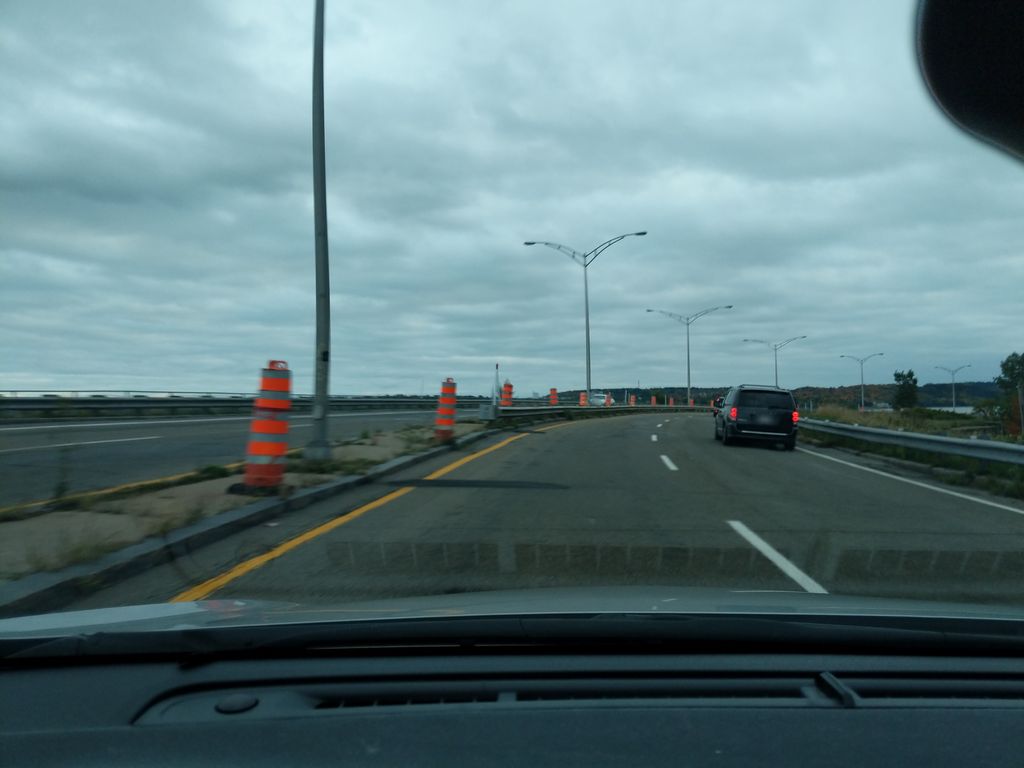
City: quebec_city